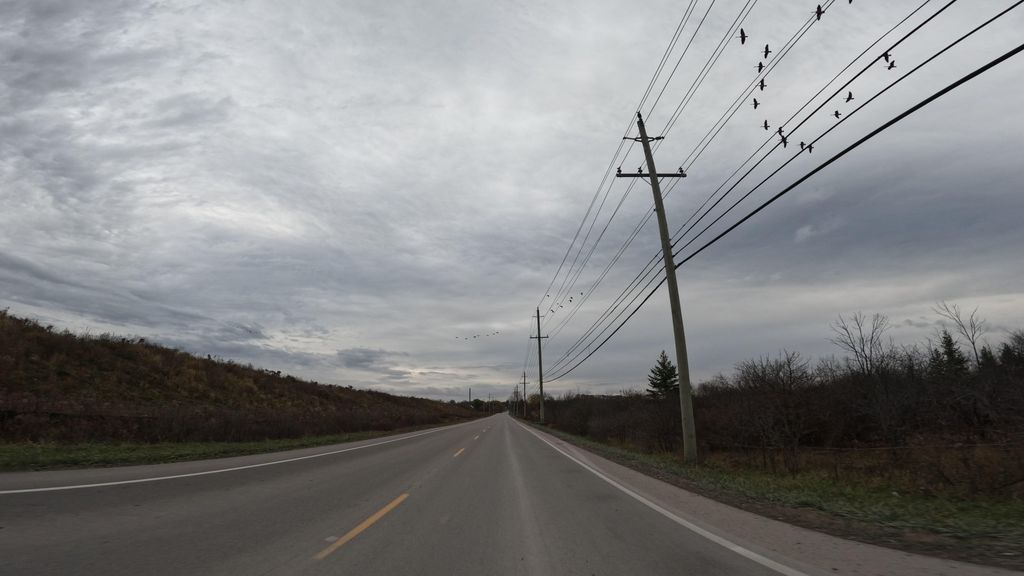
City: hamilton